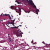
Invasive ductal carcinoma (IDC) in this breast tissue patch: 0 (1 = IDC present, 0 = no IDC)